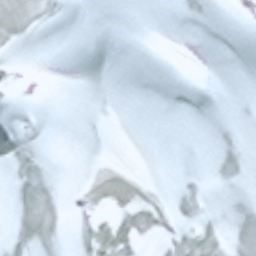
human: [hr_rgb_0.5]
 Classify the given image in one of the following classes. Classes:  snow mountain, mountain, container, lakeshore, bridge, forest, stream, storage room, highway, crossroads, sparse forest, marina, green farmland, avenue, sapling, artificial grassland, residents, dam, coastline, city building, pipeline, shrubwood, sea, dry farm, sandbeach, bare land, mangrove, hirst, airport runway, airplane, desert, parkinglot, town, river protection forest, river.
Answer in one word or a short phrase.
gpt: snow mountain